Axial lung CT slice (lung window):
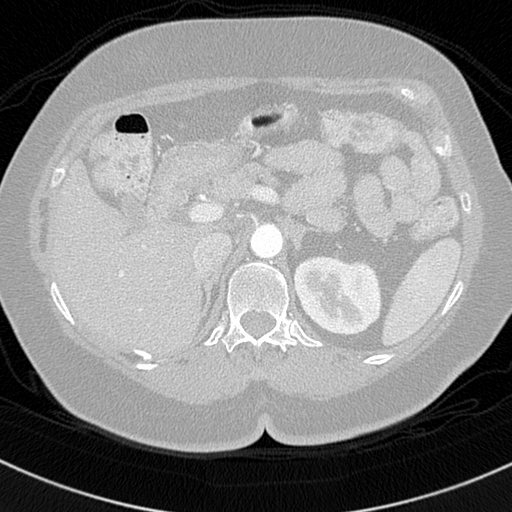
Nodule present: no